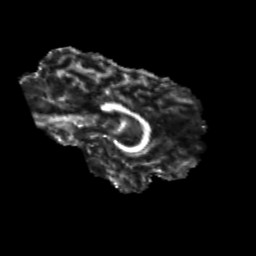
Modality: FA
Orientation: sagittal
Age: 36
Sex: male
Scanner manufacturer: siemens
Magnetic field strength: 3 T
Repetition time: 3.5 s
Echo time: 0.104 s